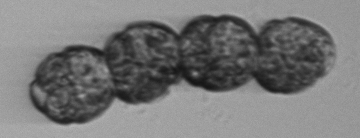
Label: Margalefidinium